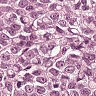
Metastatic tissue present: yes